Field crop: maize
Growth stage: 1
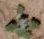
Species: chenopodium